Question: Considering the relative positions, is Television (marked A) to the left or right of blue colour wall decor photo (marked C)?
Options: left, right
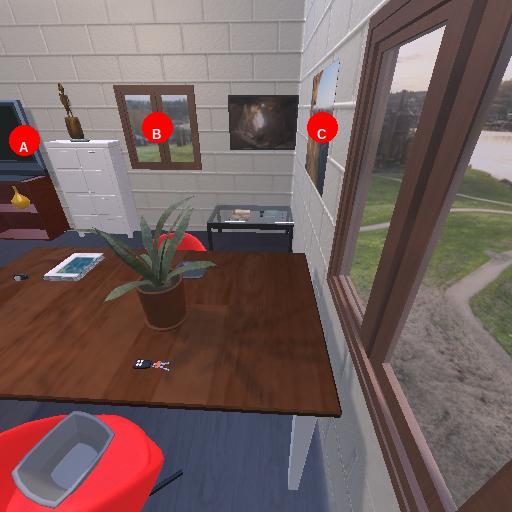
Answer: left